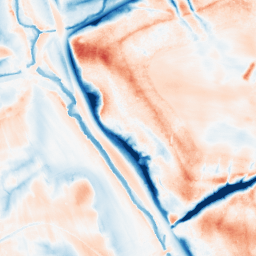
Category: classical
Decomposition family: gaussian
Decomposition parameters: sigma: 10
Upsampling method: edge_directed
Upsampling parameters: scale: 4
Upsampling scale: 4